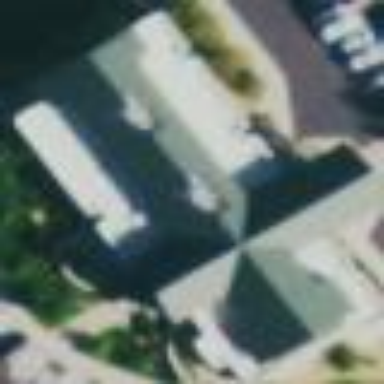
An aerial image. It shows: Building.